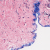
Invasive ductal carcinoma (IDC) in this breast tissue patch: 0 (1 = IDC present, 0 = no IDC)